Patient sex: M
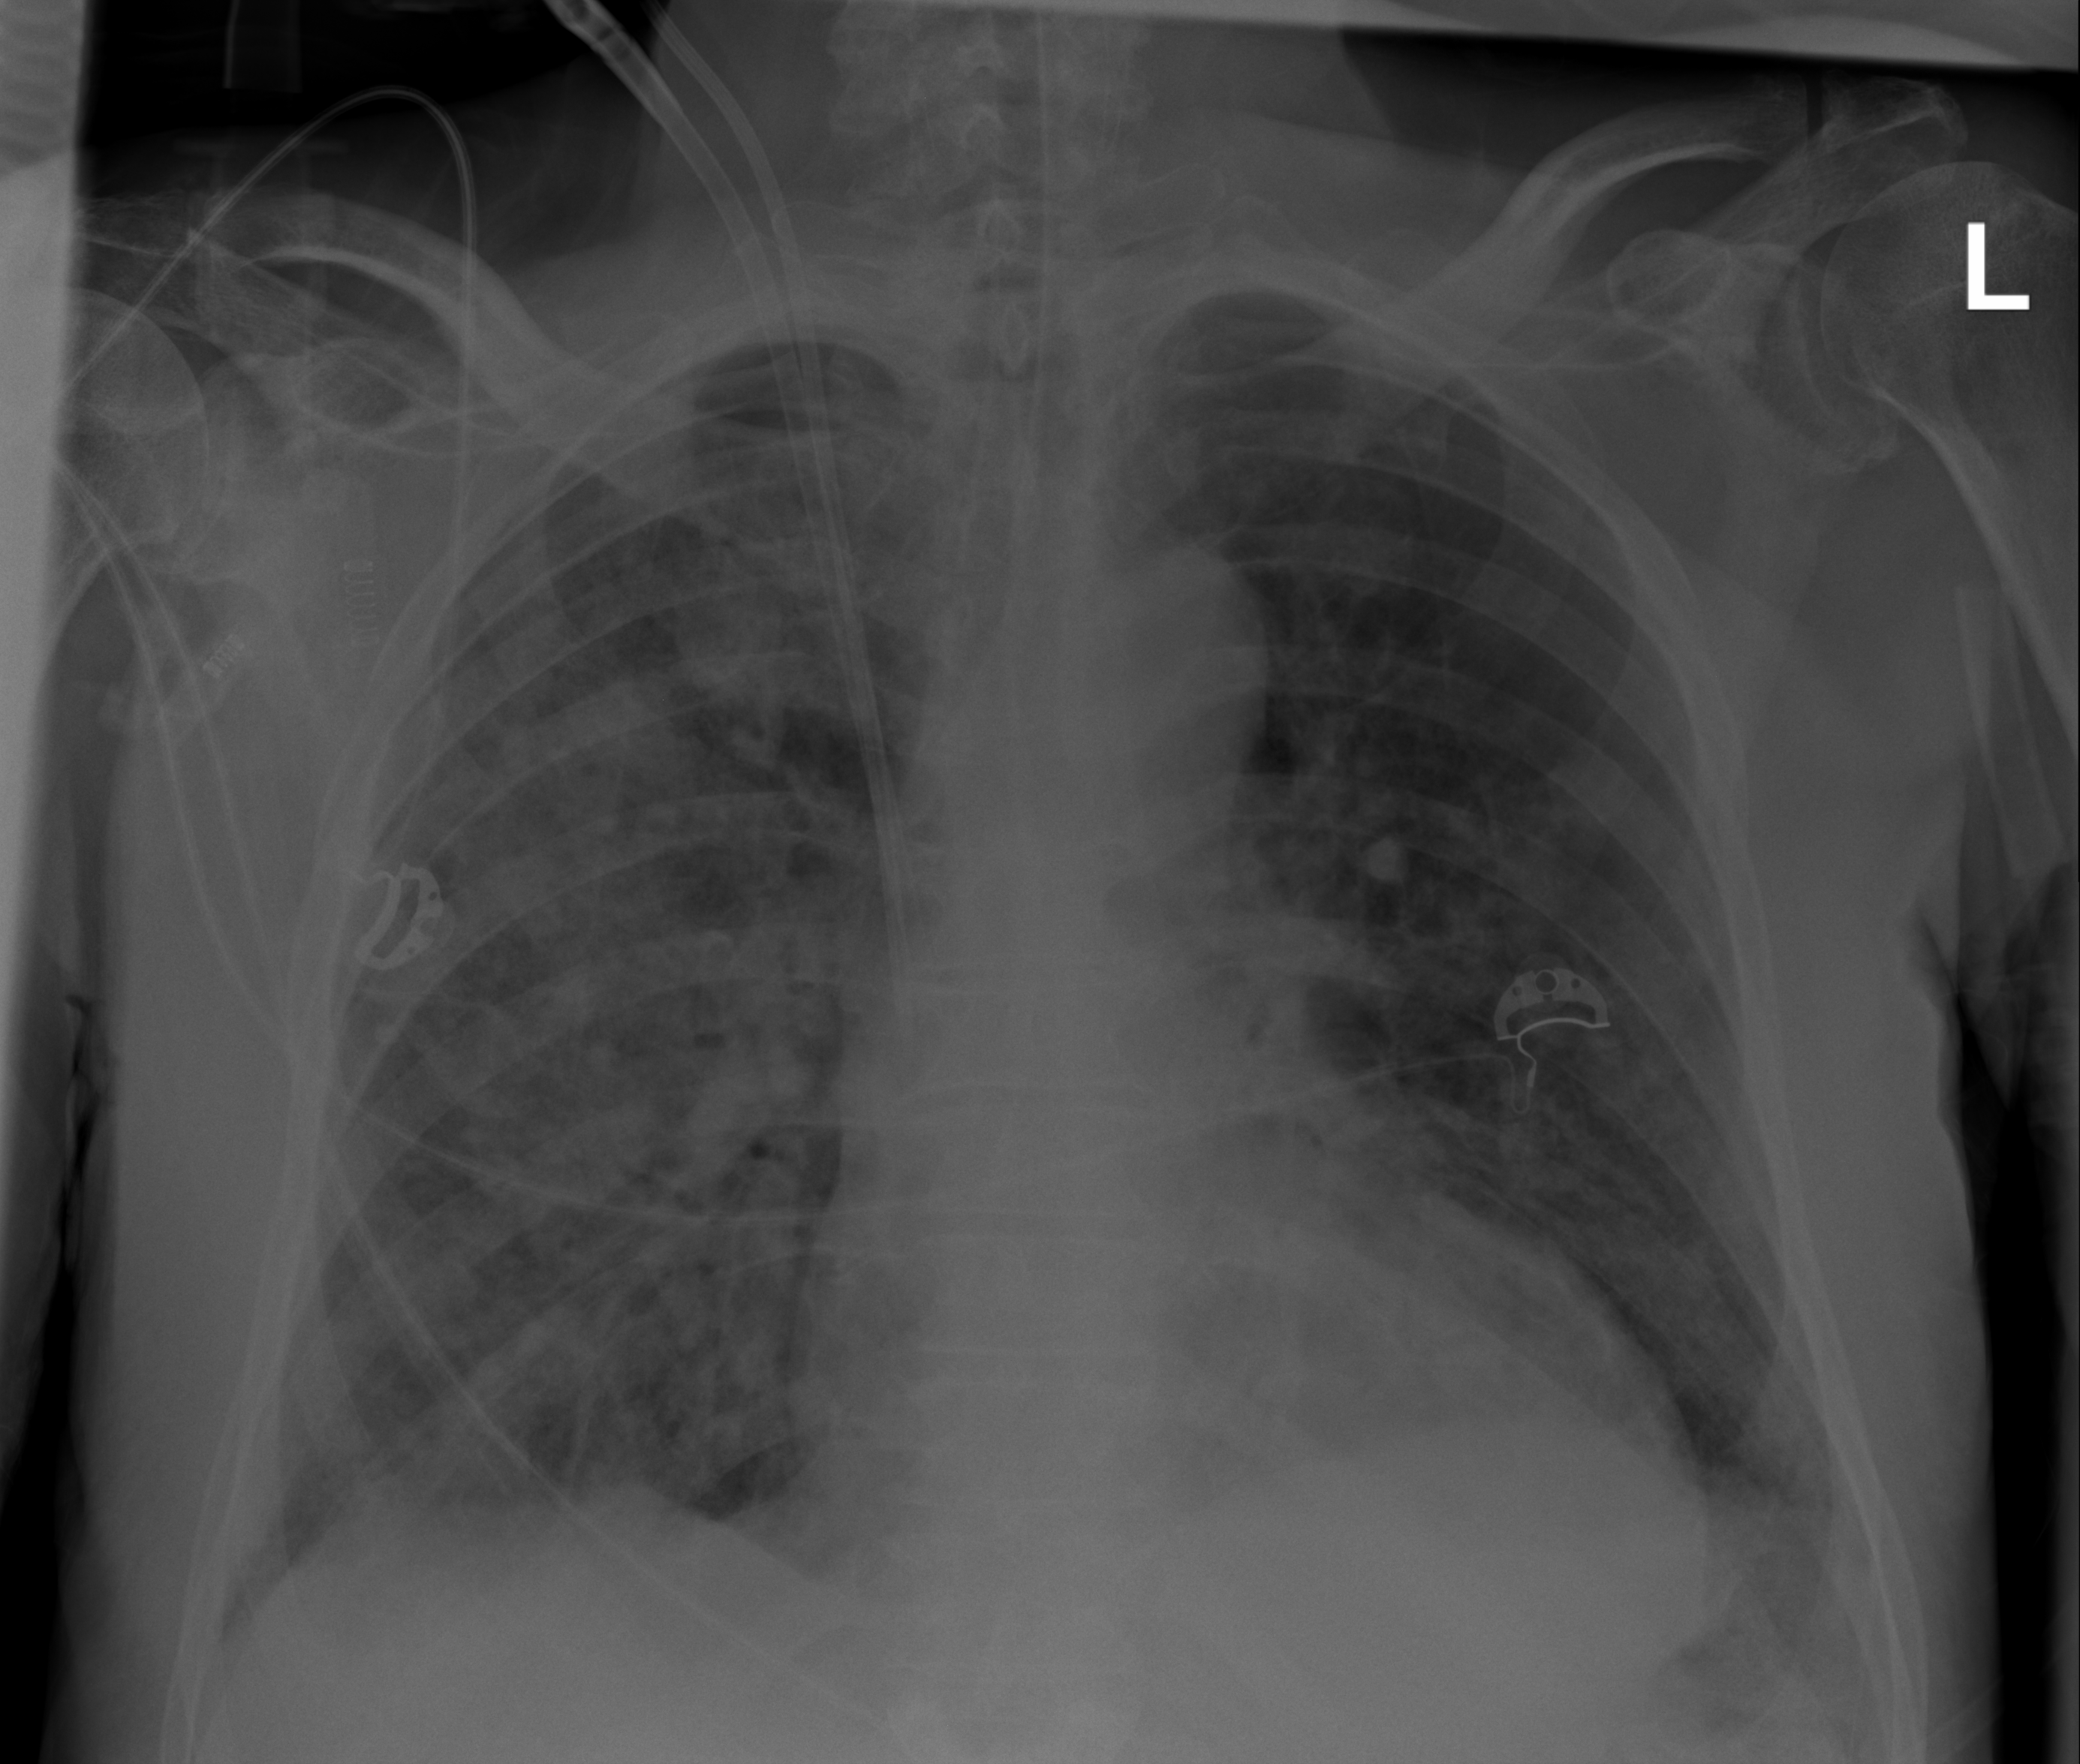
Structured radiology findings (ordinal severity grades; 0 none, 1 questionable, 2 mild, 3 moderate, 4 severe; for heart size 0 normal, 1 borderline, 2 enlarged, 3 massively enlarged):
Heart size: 1
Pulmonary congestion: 2
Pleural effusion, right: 1
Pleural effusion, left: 1
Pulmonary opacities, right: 4
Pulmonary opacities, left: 3
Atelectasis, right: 4
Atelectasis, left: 3